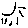
Label: sun